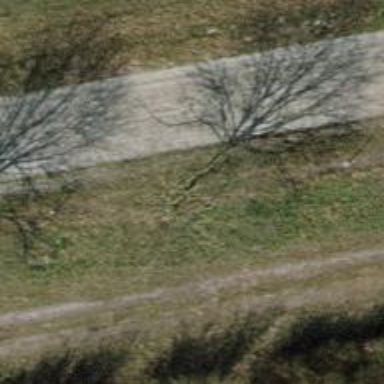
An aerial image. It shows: Deciduous tree along avenue.